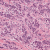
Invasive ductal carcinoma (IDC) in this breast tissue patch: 1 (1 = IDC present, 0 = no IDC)